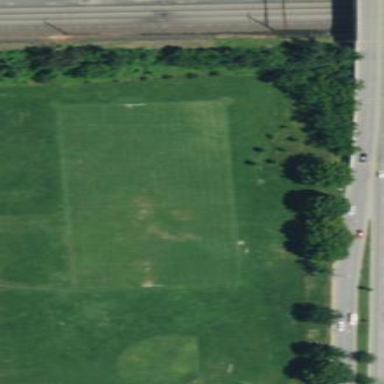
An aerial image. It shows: Grass pitch designated for American football in leisure land area.